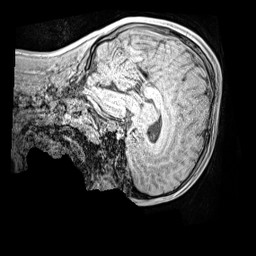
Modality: MP2RAGE
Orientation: sagittal
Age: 13
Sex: male
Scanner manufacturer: siemens
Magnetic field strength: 3 T
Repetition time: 4 s
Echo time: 0.00299 s